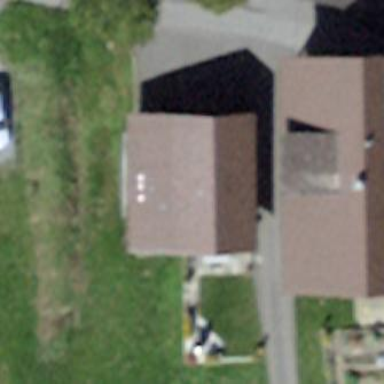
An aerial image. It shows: Garage building.